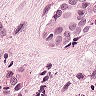
Metastatic tissue present: yes